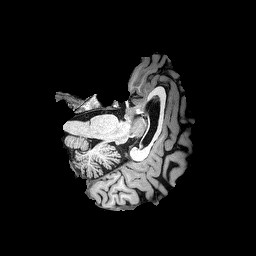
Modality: T1w
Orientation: axial
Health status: healthy